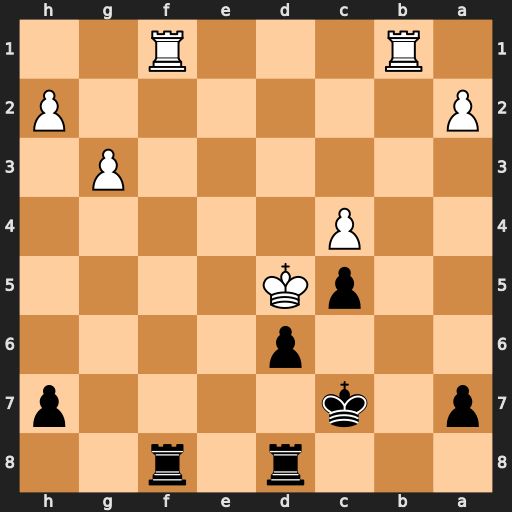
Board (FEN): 3r1r2/p1k4p/3p4/2pK4/2P5/6P1/P6P/1R3R2
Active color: b
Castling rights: -
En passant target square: -
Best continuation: Rde8 Rbe1 Rxf1 Rxe8 Rd1+ Ke6 Re1+ Kf6 Rxe8